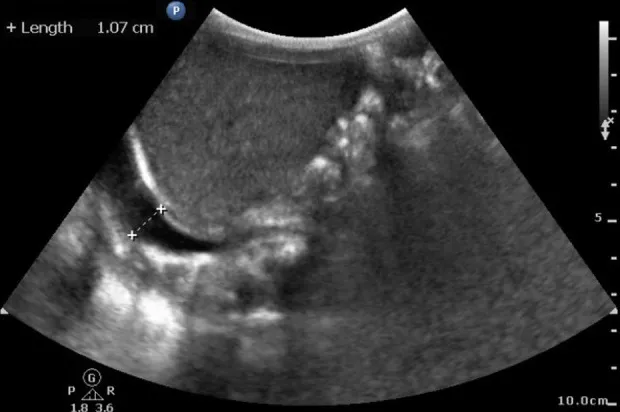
Sonography at 43 days of age. Hemothorax detected by chest sonography after first discharge without prophylaxis. Image shows the accumulation of clear fluid in the right pleural cavity under infra-hepatic view.
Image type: radiology (ultrasound)